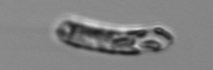
Label: Guinardia_striata